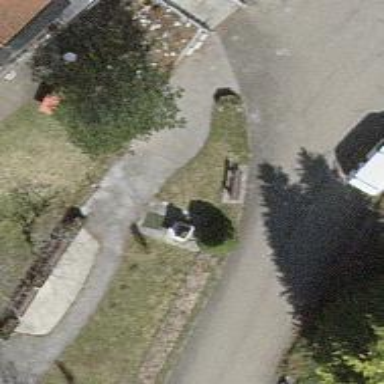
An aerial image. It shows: Brown bench.